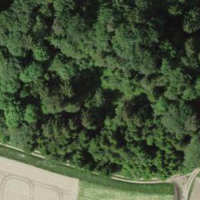
EUNIS habitat code: 44
Species observed at this site:
Emberiza citrinella